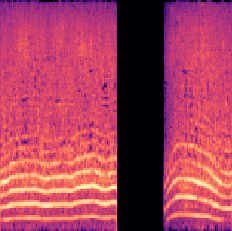
Sound class: Chainsaw